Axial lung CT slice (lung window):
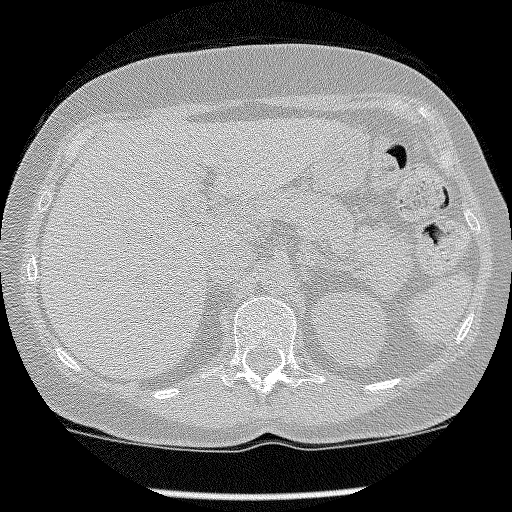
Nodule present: no